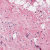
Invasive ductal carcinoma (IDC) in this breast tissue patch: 0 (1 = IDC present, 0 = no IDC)